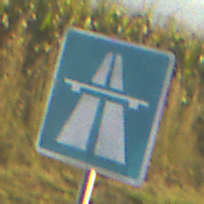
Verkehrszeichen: Autobahn
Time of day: SunriseSunset
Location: Outdoor (RoadRail)
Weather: Clear
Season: NotSpecified
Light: Natural